Aerial crown-view tile of a tropical tree (Barro Colorado Island, Panama), acquired 20240918:
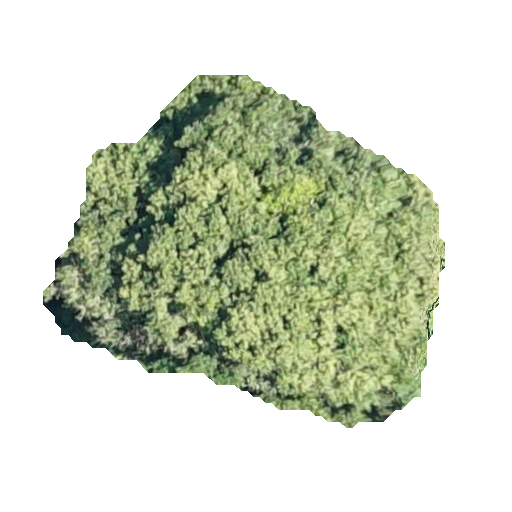
Species: Prioria copaifera
GBIF accepted scientific name: Prioria copaifera
Crown area: 150.01 m²